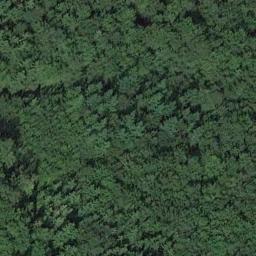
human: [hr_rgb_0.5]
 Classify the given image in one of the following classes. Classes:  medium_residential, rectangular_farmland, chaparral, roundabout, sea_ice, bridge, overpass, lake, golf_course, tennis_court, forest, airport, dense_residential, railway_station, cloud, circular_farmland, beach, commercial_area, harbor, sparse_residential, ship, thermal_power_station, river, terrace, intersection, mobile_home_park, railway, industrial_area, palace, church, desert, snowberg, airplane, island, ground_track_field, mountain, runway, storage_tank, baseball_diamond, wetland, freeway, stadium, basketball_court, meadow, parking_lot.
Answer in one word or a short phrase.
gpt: forest